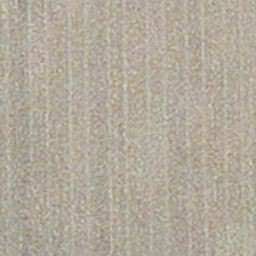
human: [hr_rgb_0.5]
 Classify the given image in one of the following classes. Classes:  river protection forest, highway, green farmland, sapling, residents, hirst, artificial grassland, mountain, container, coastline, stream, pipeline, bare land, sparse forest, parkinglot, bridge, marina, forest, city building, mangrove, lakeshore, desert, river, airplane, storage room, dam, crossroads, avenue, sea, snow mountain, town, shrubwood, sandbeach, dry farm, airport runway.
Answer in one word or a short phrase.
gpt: dry farm